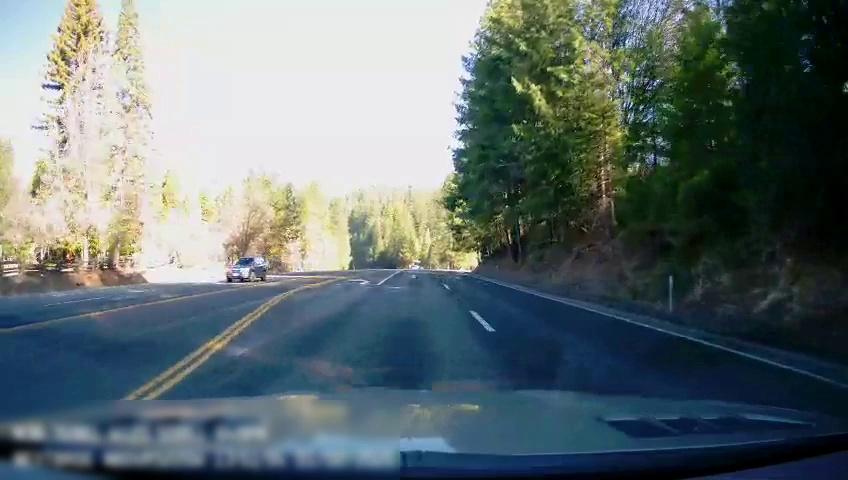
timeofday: Day
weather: Sunny
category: Drivable Space
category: Vehicles | SUV
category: Lanes | Alternate Lane
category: Lanes | Alternate Lane
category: Lanes | Current Lane
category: Lanes | Alternate Lane
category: Lanes | Opposite Lane
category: Lanes | Opposite Lane
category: Lanes | Opposite Lane